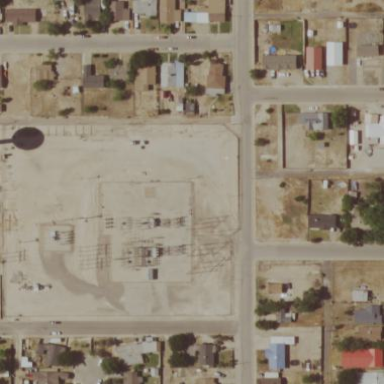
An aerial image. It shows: Power substation.